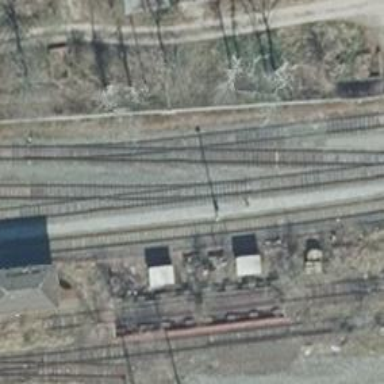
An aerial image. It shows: Railway switch.